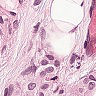
Metastatic tissue present: yes